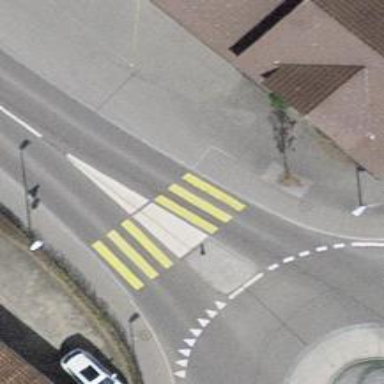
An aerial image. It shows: Uncontrolled crossing with zebra marking and island.